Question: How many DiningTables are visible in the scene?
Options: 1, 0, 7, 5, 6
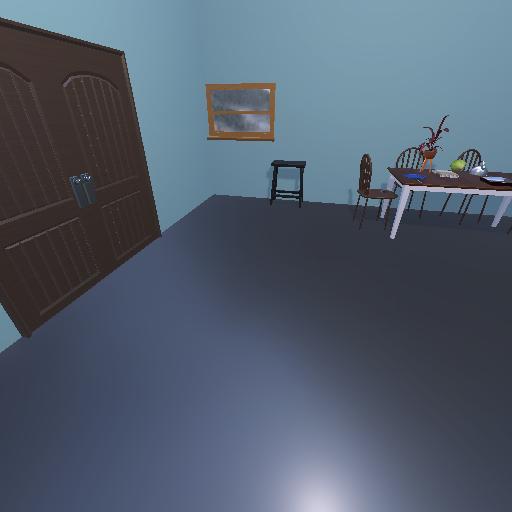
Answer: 1